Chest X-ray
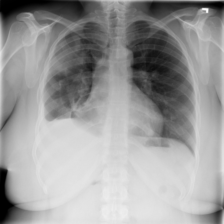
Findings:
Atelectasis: negative
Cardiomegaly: negative
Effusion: negative
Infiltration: negative
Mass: negative
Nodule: positive
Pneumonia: negative
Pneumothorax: negative
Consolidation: negative
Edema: negative
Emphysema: negative
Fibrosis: negative
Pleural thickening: positive
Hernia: negative